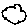
Label: cloud